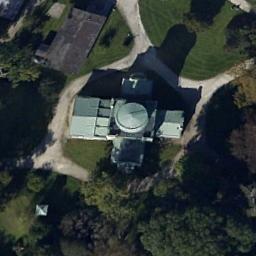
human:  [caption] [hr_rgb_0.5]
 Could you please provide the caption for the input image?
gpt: A blue-roofed cross-shaped church surrounded by woods and buildings .

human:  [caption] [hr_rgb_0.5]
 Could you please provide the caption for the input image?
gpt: There is a church on the grass next to some trees .

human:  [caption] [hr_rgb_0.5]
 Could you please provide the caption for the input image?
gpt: This is a church with a dome in the middle .

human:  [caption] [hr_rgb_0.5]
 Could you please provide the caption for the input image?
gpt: The church with a tower and the rest of the church has a cross-shaped roof .

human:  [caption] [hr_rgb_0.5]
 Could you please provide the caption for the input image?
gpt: There are many trees near the church .